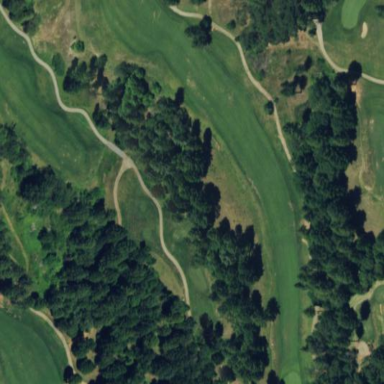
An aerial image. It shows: Golf fairway in the image.